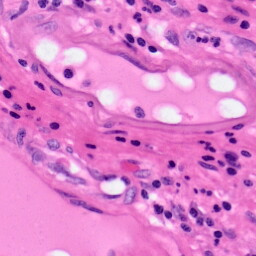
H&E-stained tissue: Pancreatic